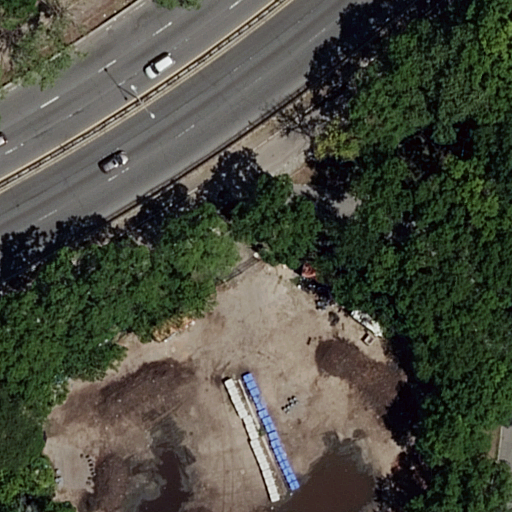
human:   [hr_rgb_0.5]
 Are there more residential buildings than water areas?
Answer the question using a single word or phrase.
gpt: no

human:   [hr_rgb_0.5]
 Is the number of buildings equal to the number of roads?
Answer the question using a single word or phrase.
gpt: no

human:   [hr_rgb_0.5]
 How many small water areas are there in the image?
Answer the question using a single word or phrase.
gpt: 0

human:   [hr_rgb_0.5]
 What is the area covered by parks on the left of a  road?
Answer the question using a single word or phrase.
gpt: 0m2

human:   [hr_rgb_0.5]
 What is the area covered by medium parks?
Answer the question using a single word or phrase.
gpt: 0m2

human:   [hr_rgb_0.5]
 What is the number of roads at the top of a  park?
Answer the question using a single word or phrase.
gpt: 0

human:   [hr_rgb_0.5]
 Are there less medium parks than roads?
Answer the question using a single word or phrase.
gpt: yes

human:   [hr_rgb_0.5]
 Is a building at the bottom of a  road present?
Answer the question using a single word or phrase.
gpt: no

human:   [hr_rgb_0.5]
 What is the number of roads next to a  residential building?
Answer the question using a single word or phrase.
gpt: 0

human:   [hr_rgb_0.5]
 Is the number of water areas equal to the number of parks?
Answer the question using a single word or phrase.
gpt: no

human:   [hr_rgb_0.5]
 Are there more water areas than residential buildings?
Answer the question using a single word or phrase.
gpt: no

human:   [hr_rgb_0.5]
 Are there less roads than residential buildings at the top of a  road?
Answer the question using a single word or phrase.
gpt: no

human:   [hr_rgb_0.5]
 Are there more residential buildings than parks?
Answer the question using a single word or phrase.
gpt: no

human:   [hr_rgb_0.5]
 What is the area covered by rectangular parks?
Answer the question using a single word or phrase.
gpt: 7720m2

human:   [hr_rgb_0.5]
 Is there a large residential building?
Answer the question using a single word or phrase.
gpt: no

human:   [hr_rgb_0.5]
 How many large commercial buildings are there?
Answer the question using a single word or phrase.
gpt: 0

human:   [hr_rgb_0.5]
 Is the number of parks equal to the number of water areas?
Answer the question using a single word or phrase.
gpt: no

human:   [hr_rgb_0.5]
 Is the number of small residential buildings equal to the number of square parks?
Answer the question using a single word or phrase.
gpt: yes

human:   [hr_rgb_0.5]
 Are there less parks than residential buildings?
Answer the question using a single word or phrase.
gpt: no

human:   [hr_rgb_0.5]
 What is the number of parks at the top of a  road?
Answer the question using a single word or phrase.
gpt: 2

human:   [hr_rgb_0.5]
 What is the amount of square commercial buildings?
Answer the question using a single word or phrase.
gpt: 0

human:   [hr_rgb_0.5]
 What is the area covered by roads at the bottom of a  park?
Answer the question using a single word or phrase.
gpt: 0m2

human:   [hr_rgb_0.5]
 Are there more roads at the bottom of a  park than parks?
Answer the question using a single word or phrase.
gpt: yes

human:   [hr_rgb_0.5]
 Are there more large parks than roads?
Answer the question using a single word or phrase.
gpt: no

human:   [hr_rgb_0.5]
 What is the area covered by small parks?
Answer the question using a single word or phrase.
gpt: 0m2

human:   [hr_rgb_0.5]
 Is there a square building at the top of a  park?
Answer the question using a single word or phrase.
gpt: no

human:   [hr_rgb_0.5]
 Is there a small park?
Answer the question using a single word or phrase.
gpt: no

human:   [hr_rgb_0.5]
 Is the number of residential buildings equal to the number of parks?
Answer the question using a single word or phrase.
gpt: no

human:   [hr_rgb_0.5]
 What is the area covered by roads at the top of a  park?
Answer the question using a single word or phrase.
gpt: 0m2

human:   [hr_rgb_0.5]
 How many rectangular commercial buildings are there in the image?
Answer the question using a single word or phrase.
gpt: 0

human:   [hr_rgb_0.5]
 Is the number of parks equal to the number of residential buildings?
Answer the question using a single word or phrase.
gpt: no

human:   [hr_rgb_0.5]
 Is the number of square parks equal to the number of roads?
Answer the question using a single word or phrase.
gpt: no

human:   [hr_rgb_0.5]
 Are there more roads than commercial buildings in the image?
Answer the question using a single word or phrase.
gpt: yes

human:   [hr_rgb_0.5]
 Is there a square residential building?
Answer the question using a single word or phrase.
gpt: no

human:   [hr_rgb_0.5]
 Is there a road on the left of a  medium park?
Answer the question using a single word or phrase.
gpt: no

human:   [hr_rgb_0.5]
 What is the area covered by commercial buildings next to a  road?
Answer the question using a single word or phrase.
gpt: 0m2